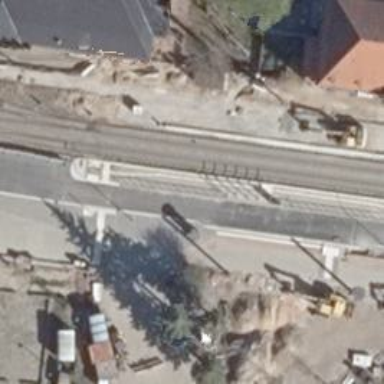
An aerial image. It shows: Tram stop position for public transport.